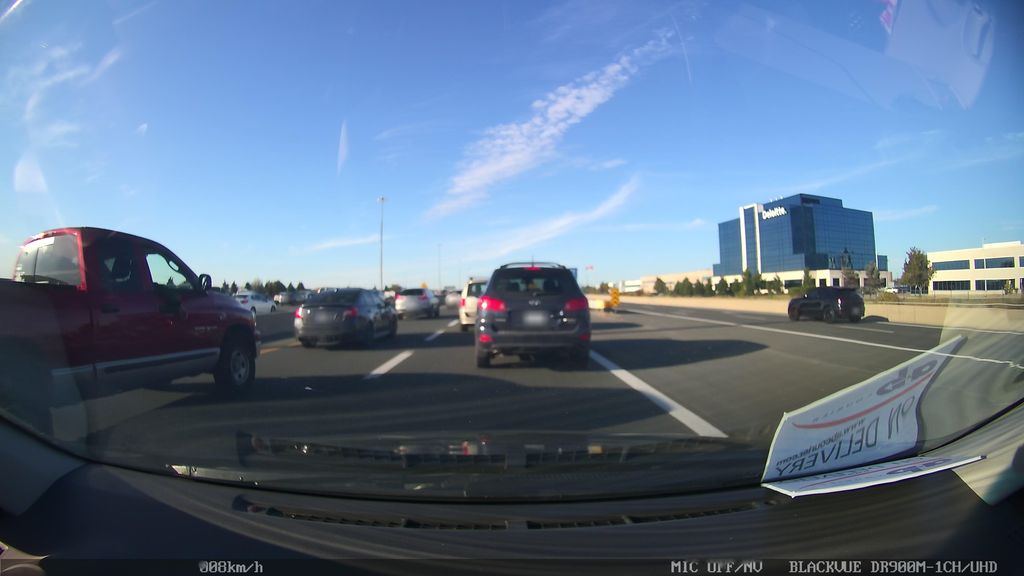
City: toronto